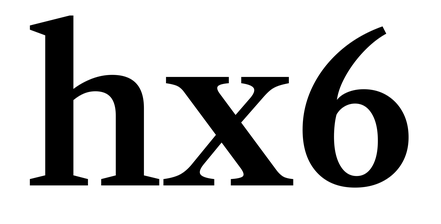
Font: LibreCaslonText_SemiBold